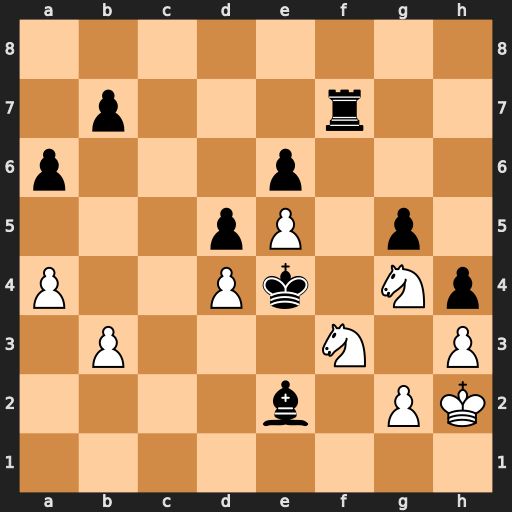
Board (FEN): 8/1p3r2/p3p3/3pP1p1/P2Pk1Np/1P3N1P/4b1PK/8
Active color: w
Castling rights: -
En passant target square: -
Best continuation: Nxg5+ Kxd4 Nxf7